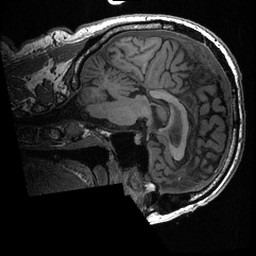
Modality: T1w
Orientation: sagittal
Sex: male
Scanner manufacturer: ge
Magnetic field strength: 3 T
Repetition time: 0.0064 s
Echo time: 0.00281 s